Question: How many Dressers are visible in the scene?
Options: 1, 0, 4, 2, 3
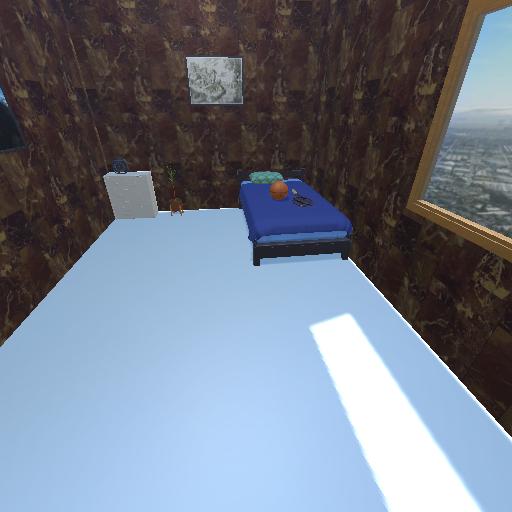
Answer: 1